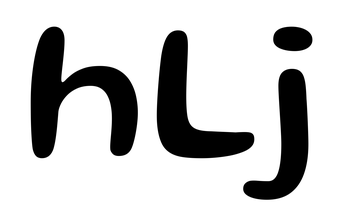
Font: Gluten_Regular